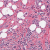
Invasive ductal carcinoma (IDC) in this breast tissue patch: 1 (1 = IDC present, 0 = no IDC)